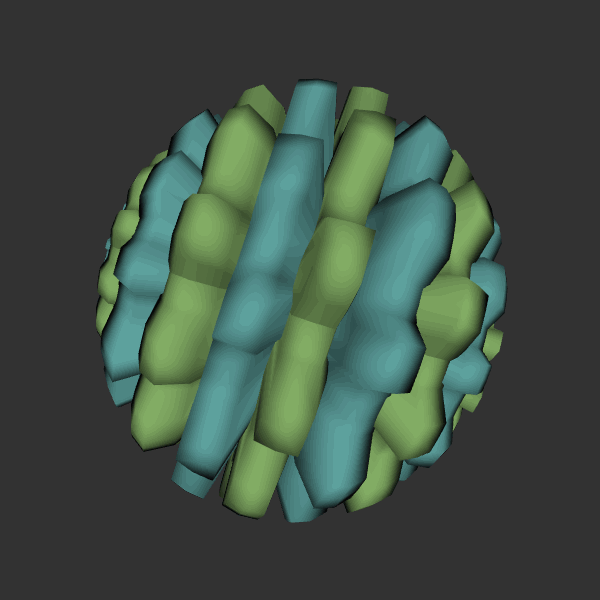
Background: dark